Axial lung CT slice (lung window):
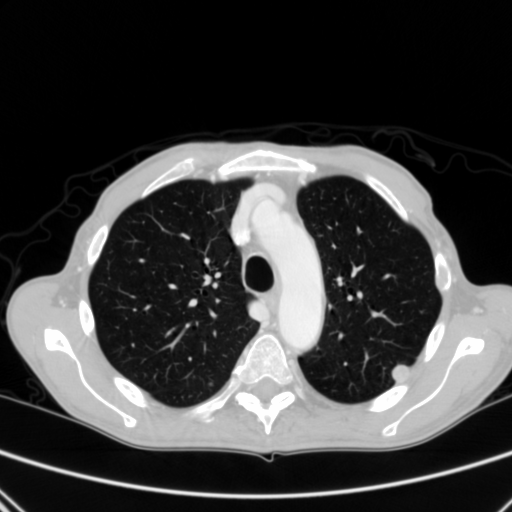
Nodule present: yes
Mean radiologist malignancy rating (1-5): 3.5